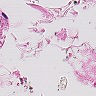
Metastatic tissue present: no